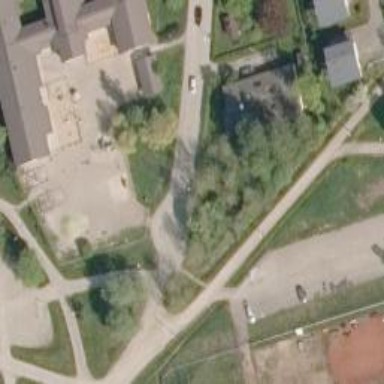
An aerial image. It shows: Driveway for service vehicles.